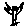
Label: bird